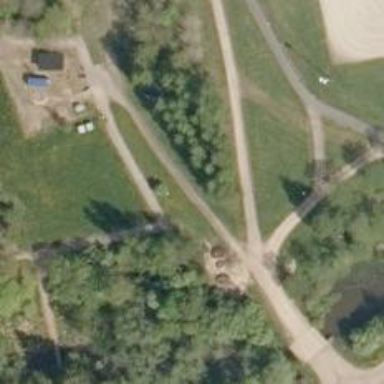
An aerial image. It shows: Intermediate level Nordic path primarily groomed for skating.